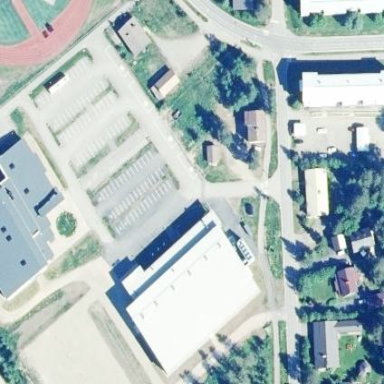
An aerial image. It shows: Sports centre building dedicated to hockey.